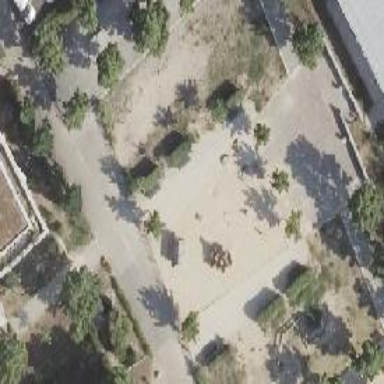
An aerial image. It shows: Playground area for leisure activities on the land.